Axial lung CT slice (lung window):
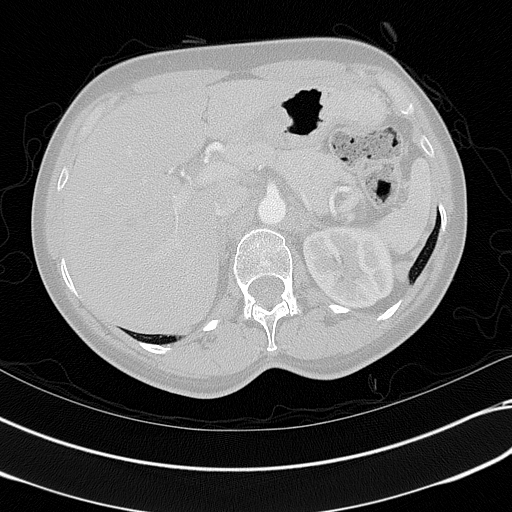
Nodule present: no